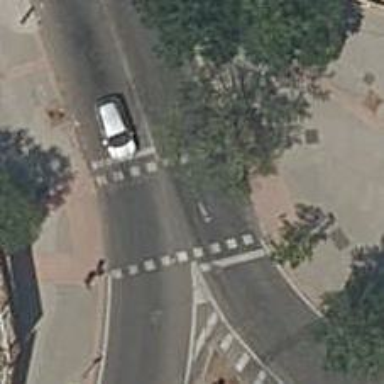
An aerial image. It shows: Crossing with traffic signals.